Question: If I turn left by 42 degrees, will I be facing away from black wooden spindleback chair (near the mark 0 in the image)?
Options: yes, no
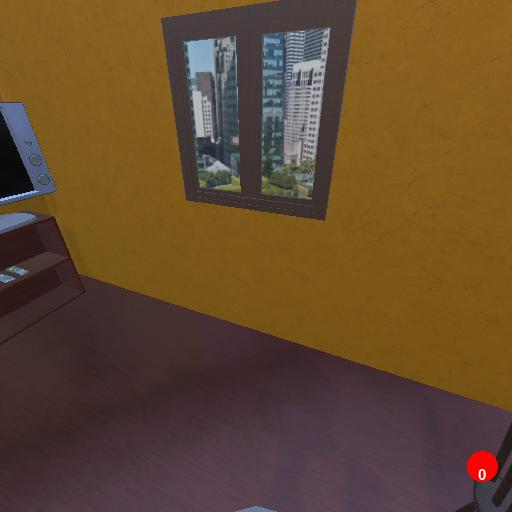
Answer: yes